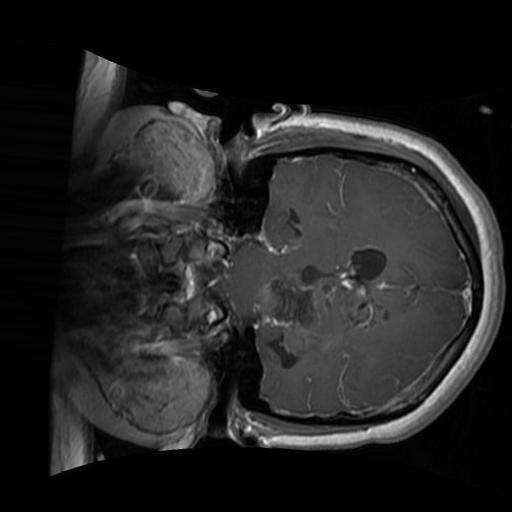
Label: brain_glioma